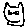
Label: cat